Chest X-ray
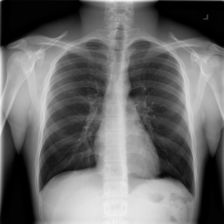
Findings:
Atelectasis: negative
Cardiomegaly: negative
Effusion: negative
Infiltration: negative
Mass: negative
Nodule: positive
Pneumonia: negative
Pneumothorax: negative
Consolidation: negative
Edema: negative
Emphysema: negative
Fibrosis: negative
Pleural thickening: negative
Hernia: negative